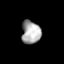
Tissue: skin
Cell type: Others
Senescence score: 0.7022
Nuclear area (px): 429
Mean DAPI intensity: 169.324